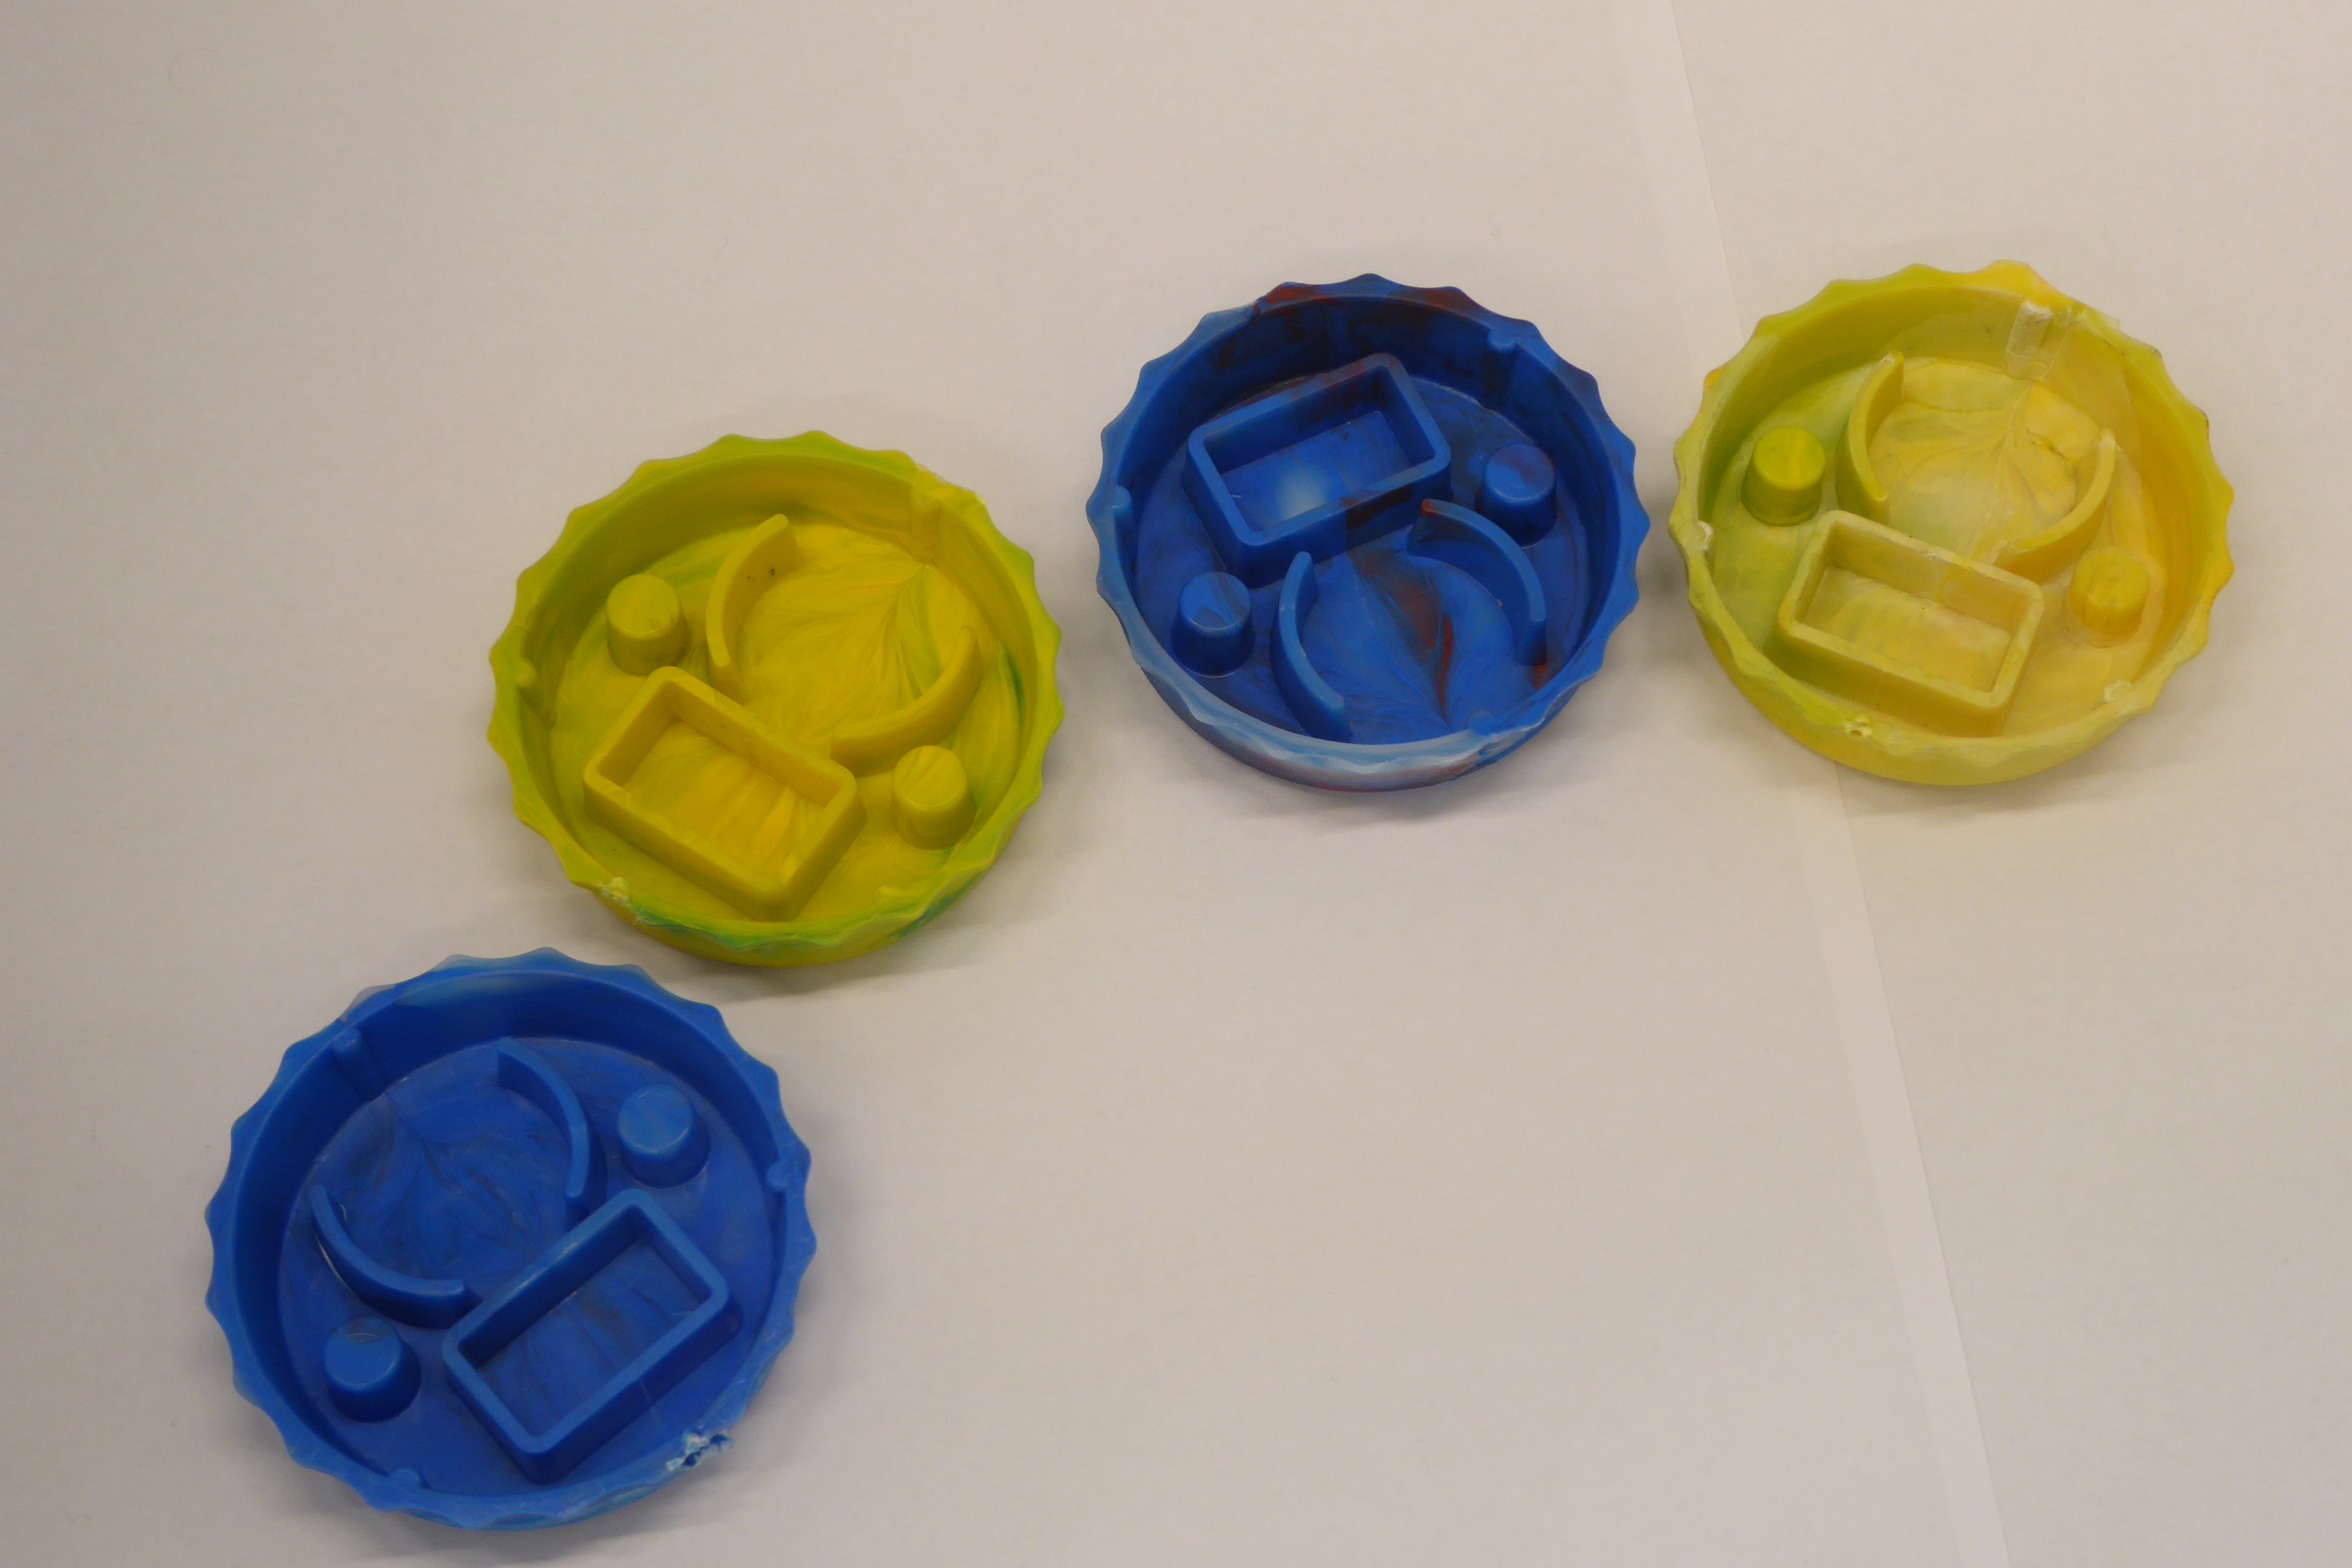
Label: Bottle Opener - Cover